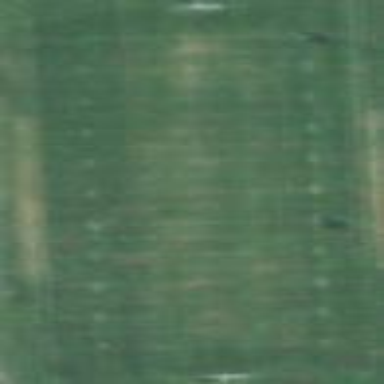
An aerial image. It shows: American football pitch.